Question: I was wondering how I can position circles/images within a circle. I've tried positioning them by putting them in a container and rotating them around a circle but I can't figure out how to make it like the image below:

'''
.deg1 {
transform: rotate(270deg) translate(6em) rotate(-270deg);
top: 50px;
position: relative;
}
/* 1 */
.deg2 {
transform: translate(6em);
}
/* 2 */
.deg3 {
transform: rotate(45deg) translate(6em) rotate(-45deg);
}
/* 3 */
.deg4 {
transform: rotate(135deg) translate(6em) rotate(-135deg);
}
/* 4 */
.deg5 {
transform: translate(-6em);
}
/* 5 */
.deg6 {
transform: rotate(225deg) translate(6em) rotate(-225deg);
}
/* 6 */
.circle-container {
position: relative;
width: 24em;
height: 24em;
padding: 2.8em;
border-radius: 50%;
margin: 1.75em auto 0;
}
.circle-container a {
display: block;
position: absolute;
top: 50%;
left: 50%;
width: 4em;
height: 4em;
margin: -2em;
}
img {
border-radius: 400px;
width: 100px;
}
'''
'''
<div class='circle-container'>
<a href='#' class='center'><img src="https://encrypted-tbn0.gstatic.com/images?q=tbn:ANd9GcSp33aj-dlpojFqHXLPAQlQ9FH-su46mPBwEvFgi97RzuKoC0f1" %></a>
<a href='#' class='deg2'><img src="https://encrypted-tbn0.gstatic.com/images?q=tbn:ANd9GcSp33aj-dlpojFqHXLPAQlQ9FH-su46mPBwEvFgi97RzuKoC0f1" %></a>
<a href='#' class='deg3'><img src="https://encrypted-tbn0.gstatic.com/images?q=tbn:ANd9GcSp33aj-dlpojFqHXLPAQlQ9FH-su46mPBwEvFgi97RzuKoC0f1" %></a>
<a href='#' class='deg4'><img src="https://encrypted-tbn0.gstatic.com/images?q=tbn:ANd9GcSp33aj-dlpojFqHXLPAQlQ9FH-su46mPBwEvFgi97RzuKoC0f1" %></a>
<a href='#' class='deg5'><img src="https://encrypted-tbn0.gstatic.com/images?q=tbn:ANd9GcSp33aj-dlpojFqHXLPAQlQ9FH-su46mPBwEvFgi97RzuKoC0f1" %></a>
<a href='#' class='deg6'><img src="https://encrypted-tbn0.gstatic.com/images?q=tbn:ANd9GcSp33aj-dlpojFqHXLPAQlQ9FH-su46mPBwEvFgi97RzuKoC0f1" %></a>
<a href='#' class='deg1'><img src="https://encrypted-tbn0.gstatic.com/images?q=tbn:ANd9GcSp33aj-dlpojFqHXLPAQlQ9FH-su46mPBwEvFgi97RzuKoC0f1" %></a>
</div>
'''
First I tried searching bootstrap's docs for something that can help so I just did this and can't figure it out.
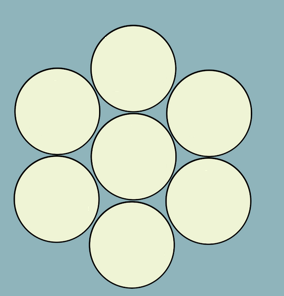
Answer: Without 'translate' and 'transform', you can even position by just using 'top','left','bottom' and 'right'.
> Make sure to use 'px' as it will break if you use '%' values.
You need to do some modifications as per your image.
'''
// .deg1 {
// transform: rotate(270deg) translate(6em) rotate(-270deg);
// } /* 1 */
// .deg2 {
// transform: translate(6em);
// } /* 2 */
// .deg3 {
// transform: rotate(45deg) translate(6em) rotate(-45deg);
// } /* 3 */
// .deg4 {
// transform: rotate(135deg) translate(6em) rotate(-135deg);
// } /* 4 */
// .deg5 {
// transform: translate(-6em);
// } /* 5 */
// .deg6 {
// transform: rotate(225deg) translate(6em) rotate(-225deg);
// } /* 6 */
.circle-container {
position: relative;
width: 24em;
height: 24em;
padding: 2.8em;
border-radius: 50%;
margin: 1.75em auto 0;
}
.circle-container a {
display: block;
position: absolute;
top: 50%;
left: 50%;
width: 4em;
height: 4em;
margin: -2em;
}
img {
border-radius: 400px;
width: 100px;
}
.center img {}
.deg1 img {
position: relative;
top: 100px;
}
.deg2 img {
position: relative;
bottom: 100px;
}
.deg3 img {
position: relative;
top: 50px;
left: 85px;
}
.deg4 img {
position: relative;
top: 50px;
right: 85px;
}
.deg5 img {
position: relative;
bottom: 50px;
right: 85px;
}
.deg6 img {
position: relative;
bottom: 50px;
left: 85px;
}
'''
'''
<div class='circle-container'>
<a href='#' class='center'><img src="https://encrypted-tbn0.gstatic.com/images?q=tbn:ANd9GcSp33aj-dlpojFqHXLPAQlQ9FH-su46mPBwEvFgi97RzuKoC0f1" %></a>
<a href='#' class='deg2'><img src="https://encrypted-tbn0.gstatic.com/images?q=tbn:ANd9GcSp33aj-dlpojFqHXLPAQlQ9FH-su46mPBwEvFgi97RzuKoC0f1" %></a>
<a href='#' class='deg3'><img src="https://encrypted-tbn0.gstatic.com/images?q=tbn:ANd9GcSp33aj-dlpojFqHXLPAQlQ9FH-su46mPBwEvFgi97RzuKoC0f1" %></a>
<a href='#' class='deg4'><img src="https://encrypted-tbn0.gstatic.com/images?q=tbn:ANd9GcSp33aj-dlpojFqHXLPAQlQ9FH-su46mPBwEvFgi97RzuKoC0f1" %></a>
<a href='#' class='deg5'><img src="https://encrypted-tbn0.gstatic.com/images?q=tbn:ANd9GcSp33aj-dlpojFqHXLPAQlQ9FH-su46mPBwEvFgi97RzuKoC0f1" %></a>
<a href='#' class='deg6'><img src="https://encrypted-tbn0.gstatic.com/images?q=tbn:ANd9GcSp33aj-dlpojFqHXLPAQlQ9FH-su46mPBwEvFgi97RzuKoC0f1" %></a>
<a href='#' class='deg1'><img src="https://encrypted-tbn0.gstatic.com/images?q=tbn:ANd9GcSp33aj-dlpojFqHXLPAQlQ9FH-su46mPBwEvFgi97RzuKoC0f1" %></a>
</div>
'''